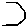
Label: hexagon